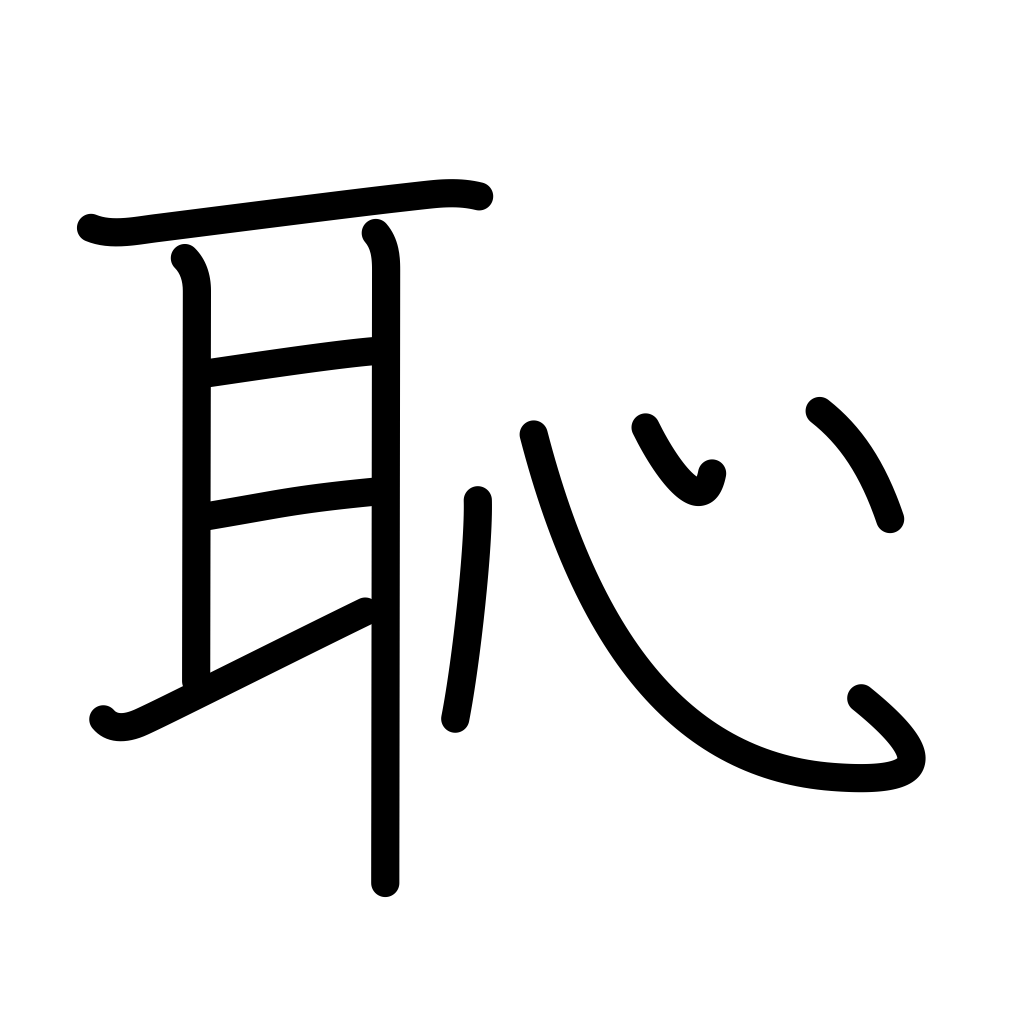
Meaning: shame, dishonor